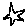
Label: star